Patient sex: F
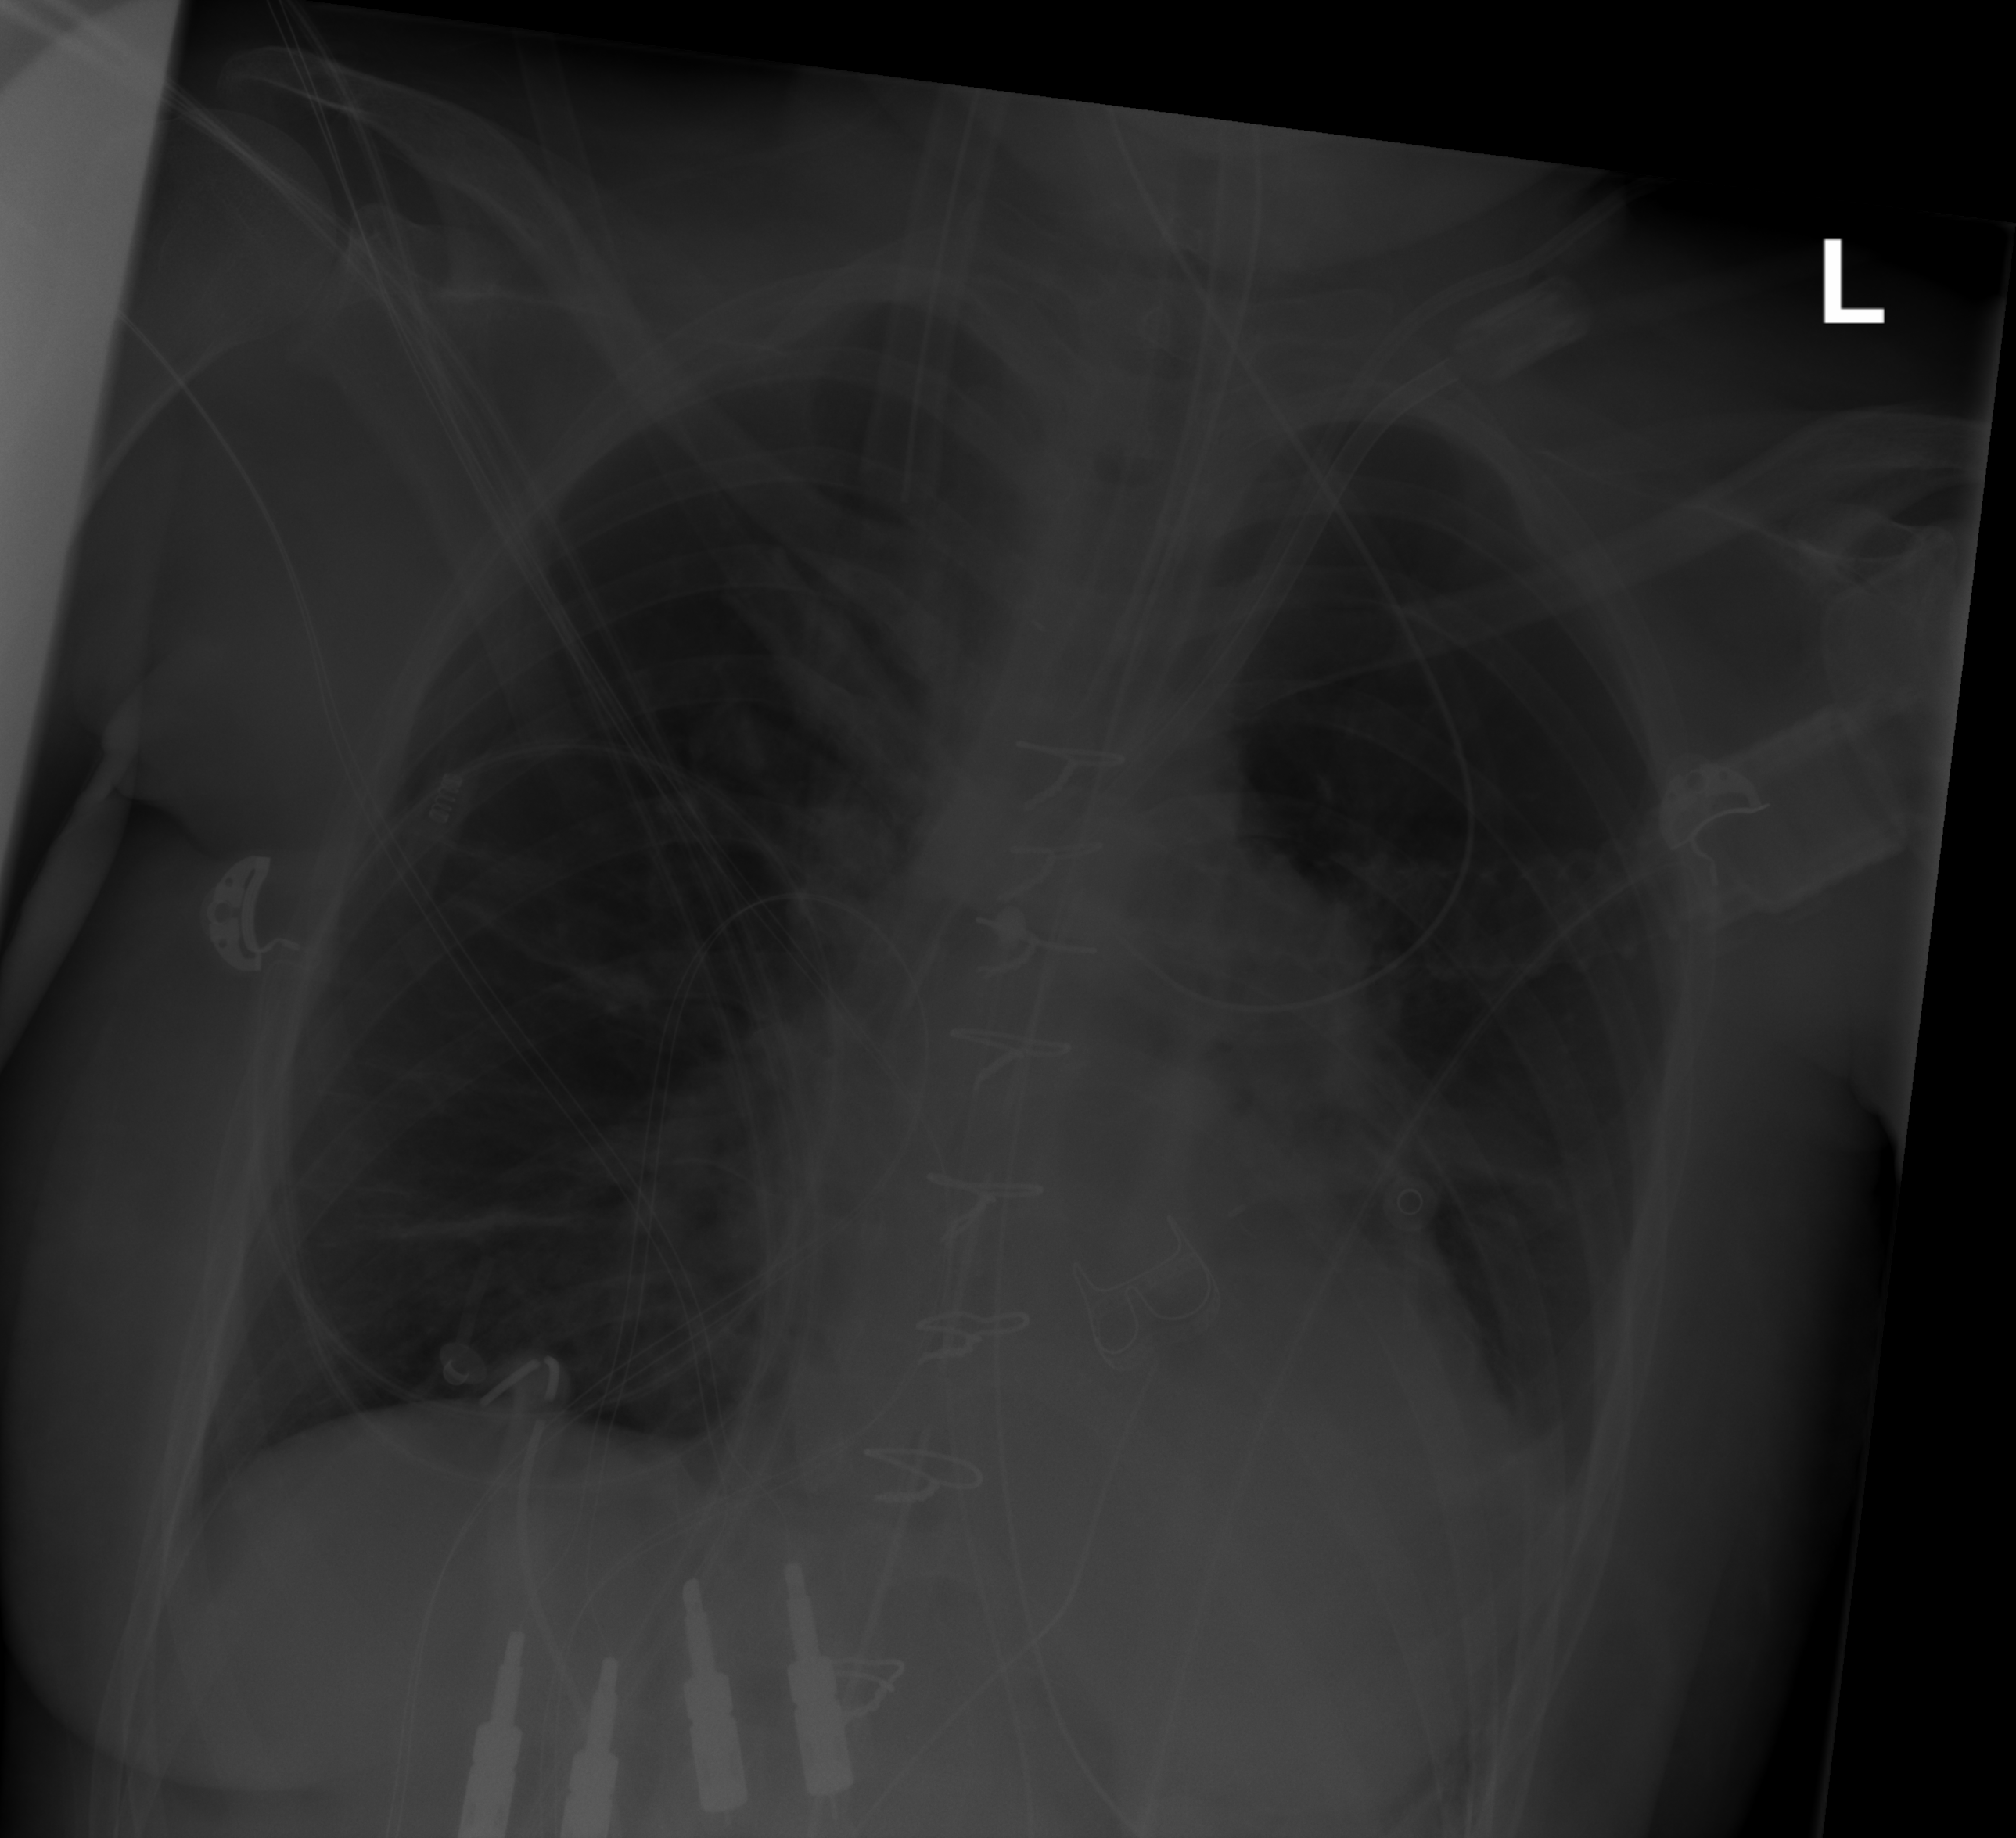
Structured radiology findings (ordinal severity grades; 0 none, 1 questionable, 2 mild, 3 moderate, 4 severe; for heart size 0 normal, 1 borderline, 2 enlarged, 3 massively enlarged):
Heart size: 2
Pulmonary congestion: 1
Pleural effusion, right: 0
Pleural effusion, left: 2
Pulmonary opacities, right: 0
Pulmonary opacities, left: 0
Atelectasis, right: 0
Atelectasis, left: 2